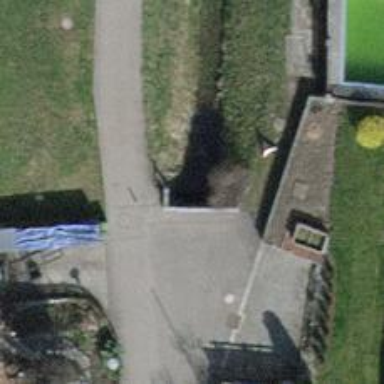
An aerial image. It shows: Bollard barrier.